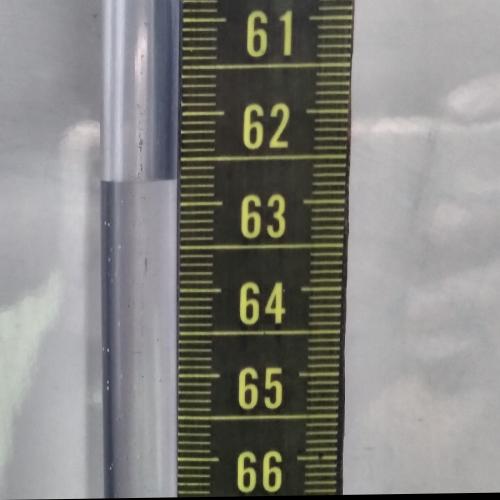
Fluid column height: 62.7 cm